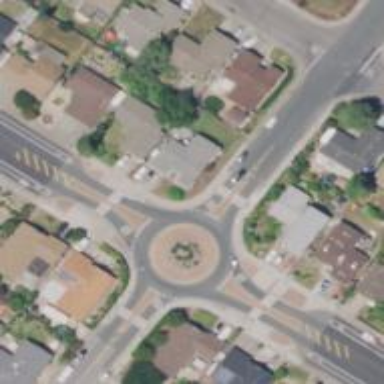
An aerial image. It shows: Secondary road leading to roundabout with designated cycle track.